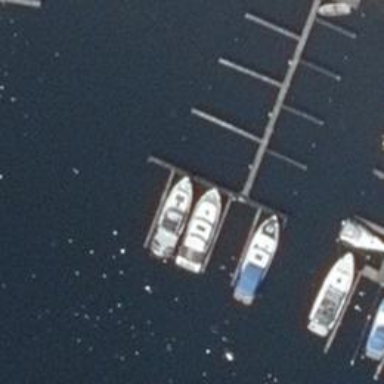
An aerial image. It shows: Man-made pier.